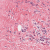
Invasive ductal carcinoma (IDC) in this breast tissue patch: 1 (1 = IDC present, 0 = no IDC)